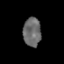
Tissue: prostate
Cell type: T cells
Senescence score: 0.2886
Nuclear area (px): 502
Mean DAPI intensity: 105.906